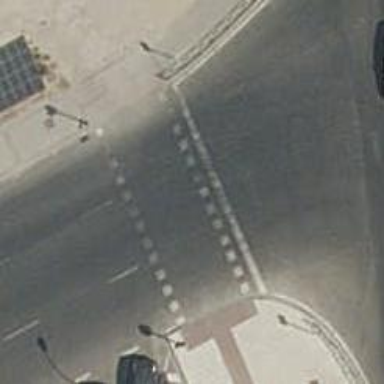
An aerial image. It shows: Zebra crossing with traffic signals.